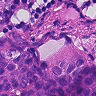
Metastatic tissue present: yes